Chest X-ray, PA view. Patient: 76 years old, sex M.
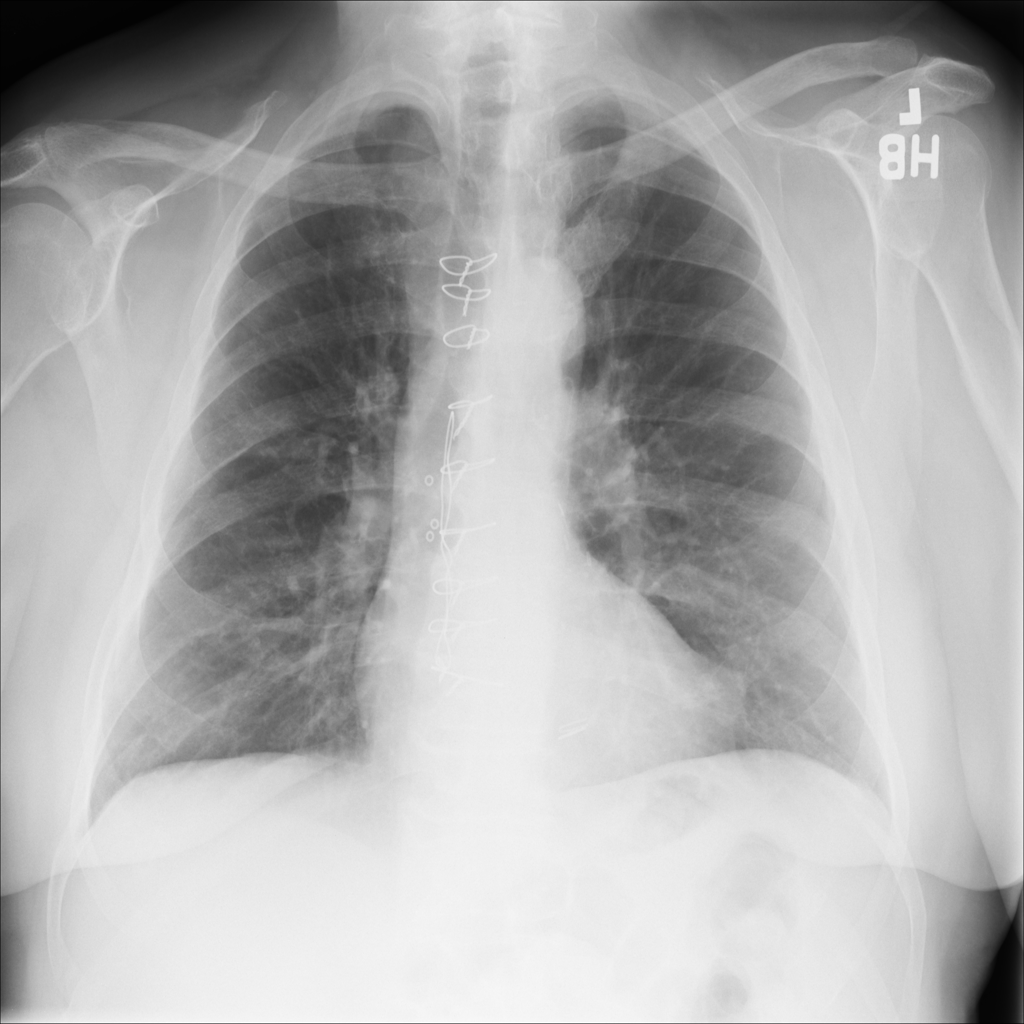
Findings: No Finding